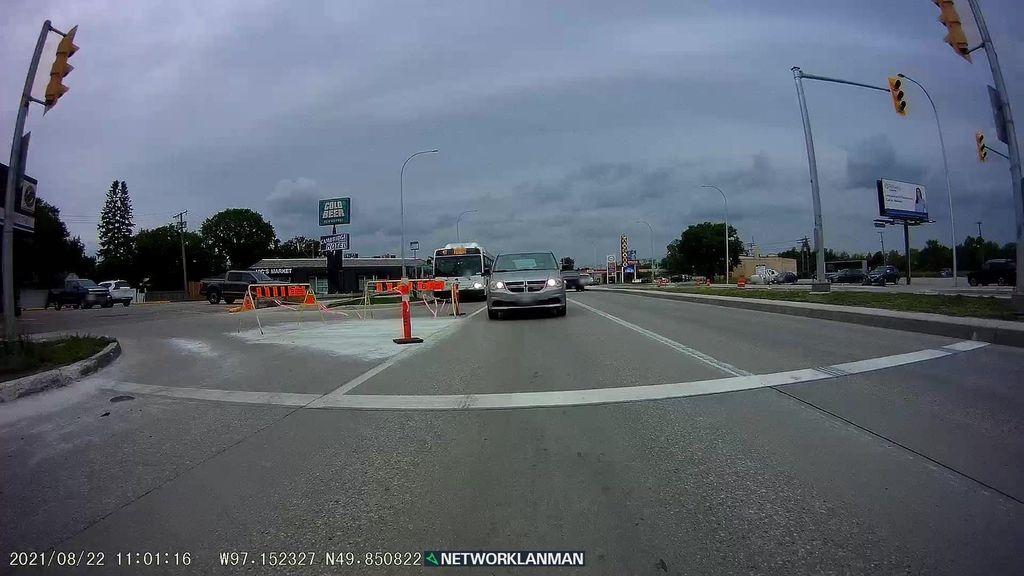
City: winnipeg